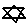
Label: star